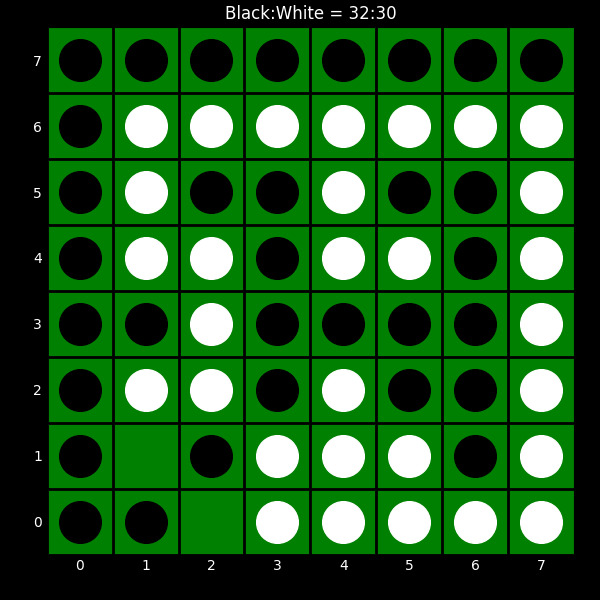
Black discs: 32
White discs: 30